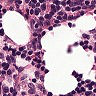
Metastatic tissue present: no